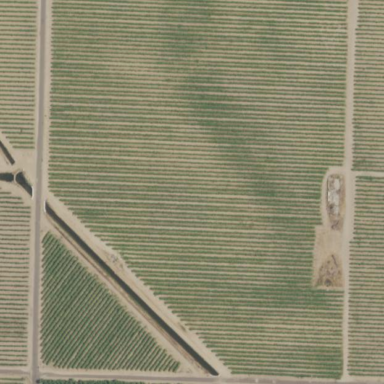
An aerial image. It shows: Vineyard.